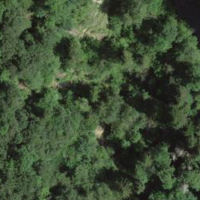
EUNIS habitat code: 44
Species observed at this site:
Mercurialis perennis